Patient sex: F
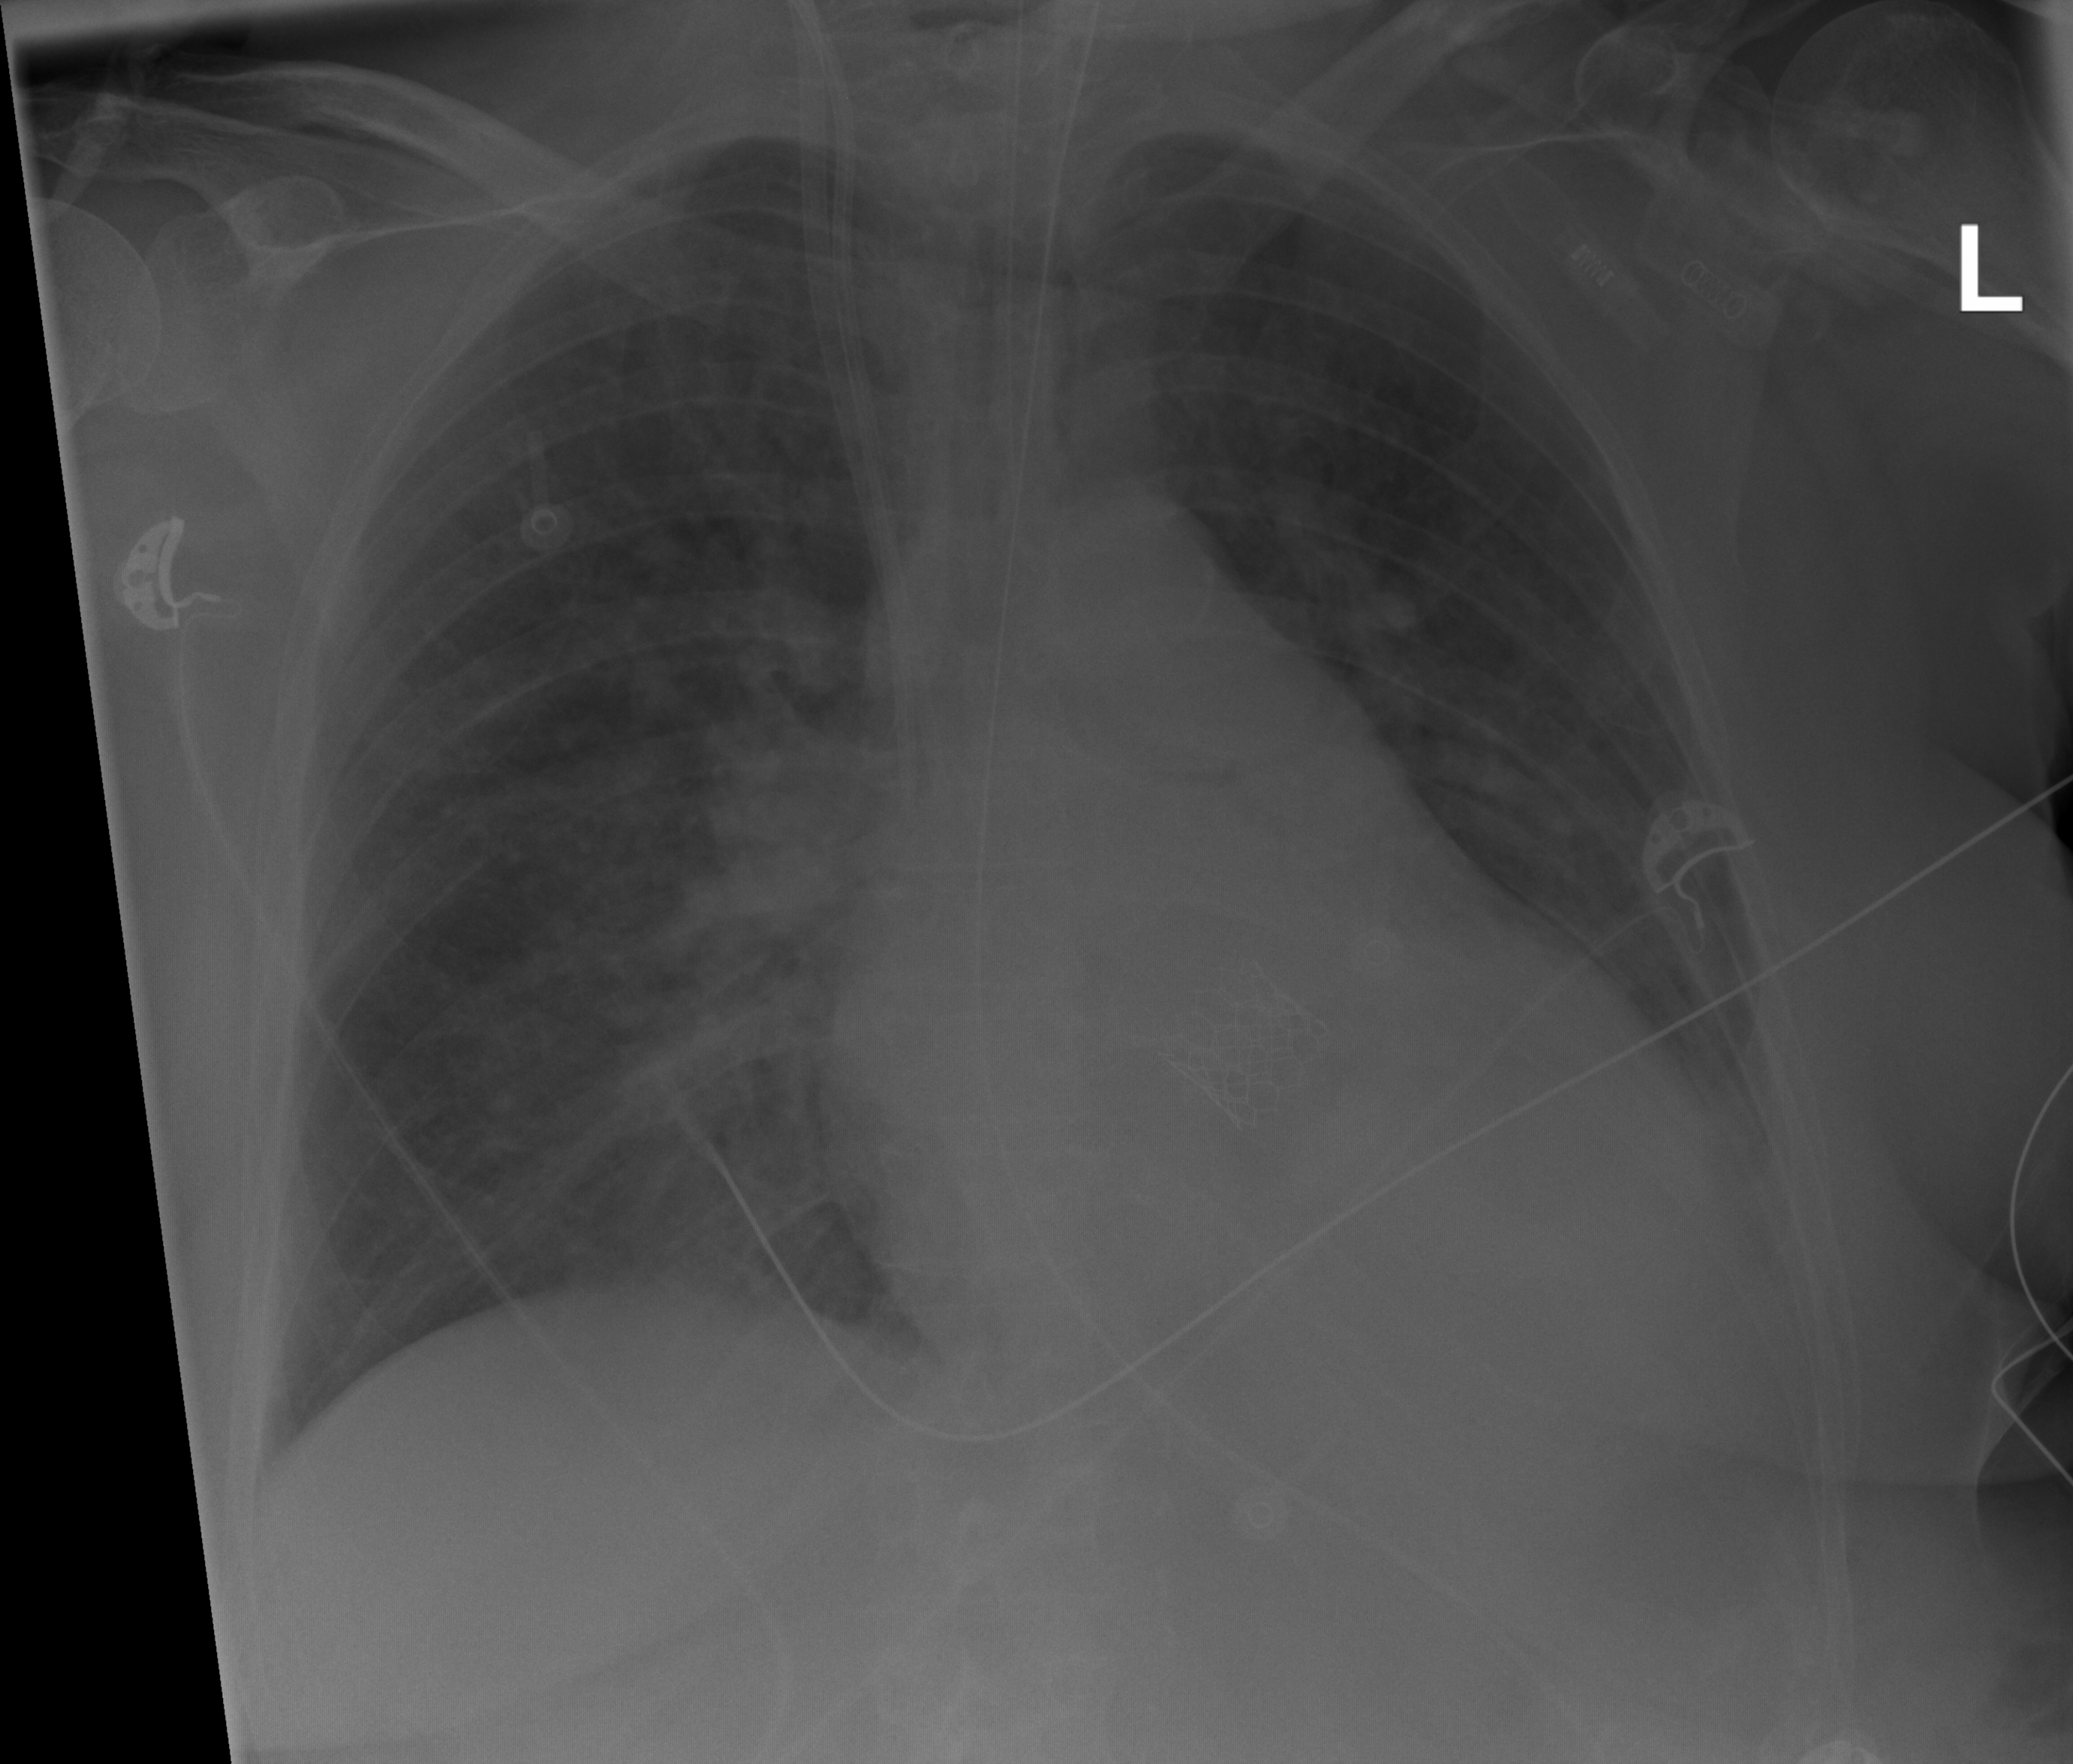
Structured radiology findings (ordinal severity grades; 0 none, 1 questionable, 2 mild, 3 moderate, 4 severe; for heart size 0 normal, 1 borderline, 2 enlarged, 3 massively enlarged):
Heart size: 2
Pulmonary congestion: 2
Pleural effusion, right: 0
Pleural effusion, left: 2
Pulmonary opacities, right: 2
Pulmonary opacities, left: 2
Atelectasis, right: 2
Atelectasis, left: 2